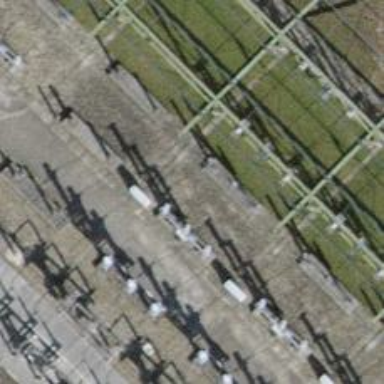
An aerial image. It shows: Insulator used in power systems.